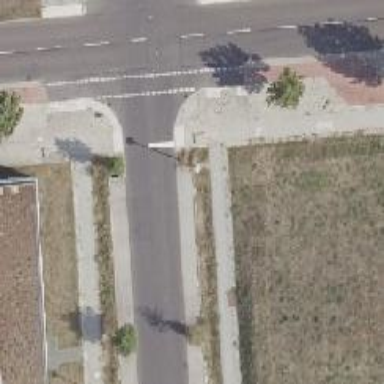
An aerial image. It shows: Unmarked crossing on the road.